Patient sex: F
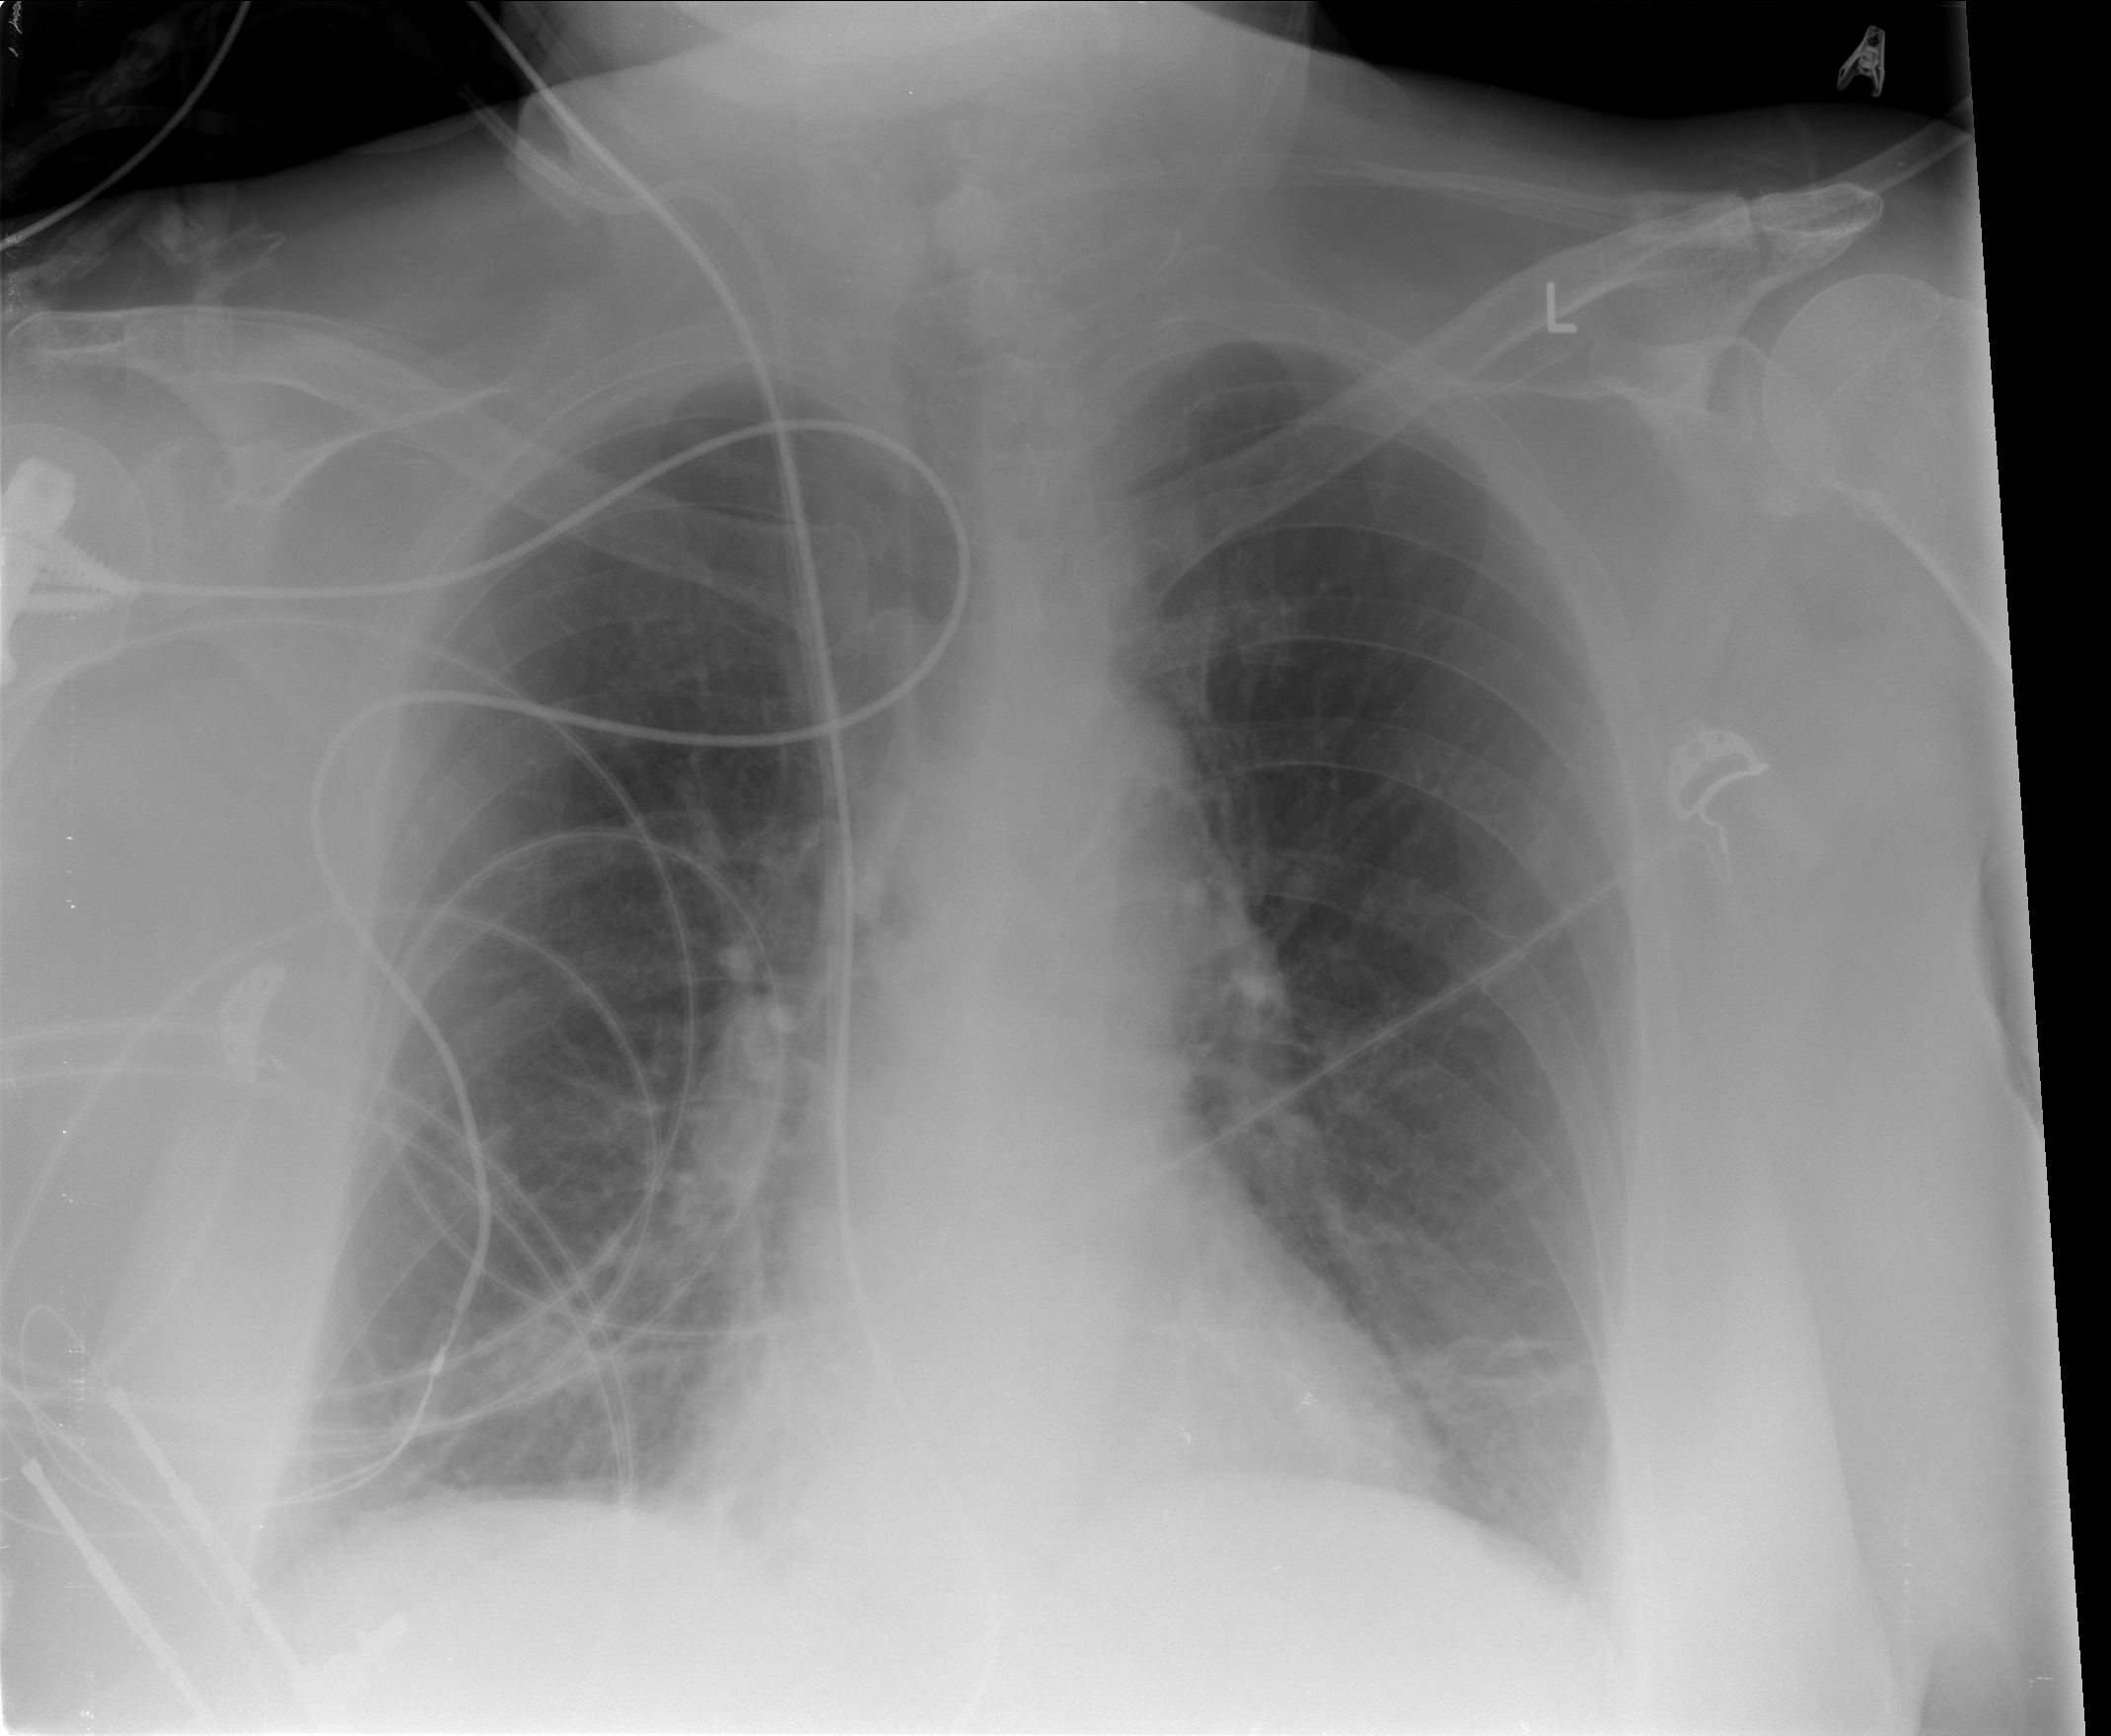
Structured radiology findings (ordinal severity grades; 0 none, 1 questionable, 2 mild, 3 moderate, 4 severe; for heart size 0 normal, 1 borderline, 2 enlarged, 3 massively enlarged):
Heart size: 0
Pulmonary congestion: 2
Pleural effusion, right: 0
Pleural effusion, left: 0
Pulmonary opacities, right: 2
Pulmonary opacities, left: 0
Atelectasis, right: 0
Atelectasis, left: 2